Question: This is the sample output
Let me explain what's going on:
The query returns all invoices # of every year along with the products
that is involved in the invoice.
As you see, we have two invoice in 2010...The invoices are 30463 and 30516.
The invoice 30463 has 4 products, its shipping price is 105.88. As you see
the shipping price is repeated on every product which causes troubles when
i calculate sum at reporting level. The 4 products of invoice # 30463 has
shipping price of 105.00 overall. I want every shipping price of every invoice
to be shown only once regardless how many products within an invoice. How can i achieve it?
HERE IS THE QUERY:
'''
SELECT
DATEPART(year, CustomerInvDetail.sentDate) AS "Year",
CustomerInvoice.cuInvoiceID,
Product.productName,
CustomerQuoteProducts.unitPrice,
CustomerQuoteProducts.qty,
CustomerQuoteProducts.qty * CustomerQuoteProducts.unitPrice AS "Price",
CustomerShipping.shippingPrice
FROM CustomerInvoice INNER JOIN CustomerInvDetail
ON CustomerInvoice.cuInvoiceID = CustomerInvDetail.cuInvoiceID
INNER JOIN CustomerQuote
ON CustomerQuote.customerQuoteID = CustomerInvoice.customerQuoteID
INNER JOIN CustomerQuoteProducts
ON CustomerQuoteProducts.customerQuoteID = CustomerQuote.customerQuoteID
INNER JOIN CustomerShipping
ON CustomerShipping.customerQuoteID = CustomerInvoice.customerQuoteID
INNER JOIN Customer
ON Customer.customerID = CustomerQuote.customerID
INNER JOIN Product
ON CustomerQuoteProducts.productID = Product.productID
WHERE (DATEPART(year, CustomerInvDetail.sentDate) BETWEEN 2001 AND 2022) AND (Customer.customerID = 500)
'''
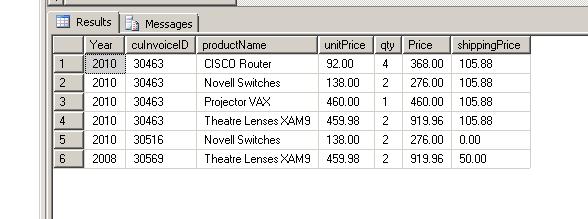
Answer: Something along these lines maybe?
'''
case when row_number() over(partition by cuInvoiceId order by newid()) = 1 then shippingPrice end
'''
What it does is this:
1. It divides the data onto partitions depending on the cuInvoiceId value
2. Now, inside this partition we want to enumerate every row but there's nothing to anchor to so I used newid() which basically means enumerate those rows randomly.
3. And, finally, with case ... = 1 I want the very first row to be the one that would display shippingPrice and all others -- null.